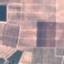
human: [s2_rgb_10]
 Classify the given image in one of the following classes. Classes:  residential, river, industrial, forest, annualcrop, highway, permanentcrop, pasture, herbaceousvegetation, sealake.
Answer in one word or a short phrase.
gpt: PermanentCrop